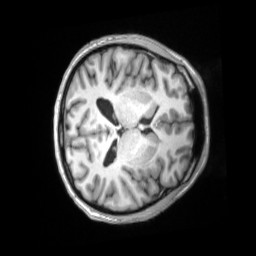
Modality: T1w
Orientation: axial
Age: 39
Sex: female
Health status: ill
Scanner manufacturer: siemens
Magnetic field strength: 3 T
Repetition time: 2.2 s
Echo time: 0.00157 s